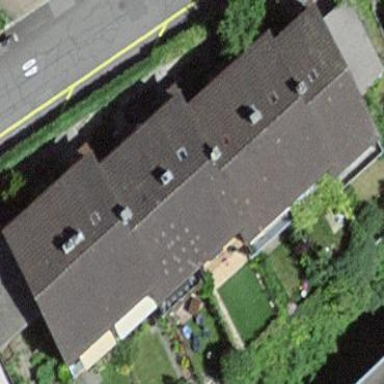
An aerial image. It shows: Terrace building.